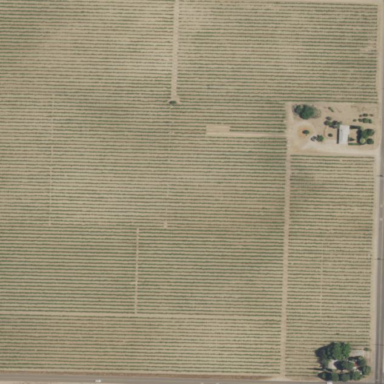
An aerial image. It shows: Vineyard growing grapes.